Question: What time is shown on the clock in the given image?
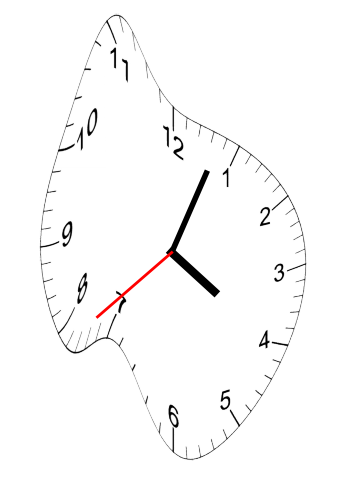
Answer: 04:03:38